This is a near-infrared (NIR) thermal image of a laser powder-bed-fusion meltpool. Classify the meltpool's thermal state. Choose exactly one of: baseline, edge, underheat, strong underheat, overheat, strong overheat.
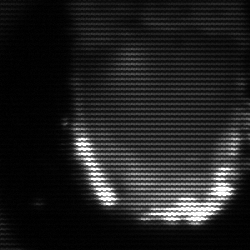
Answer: baseline